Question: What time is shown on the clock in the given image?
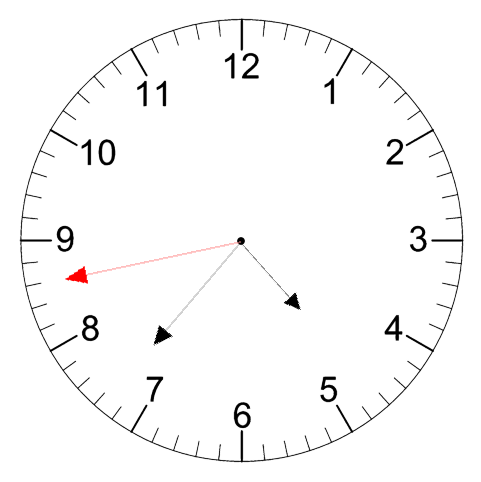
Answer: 04:36:43